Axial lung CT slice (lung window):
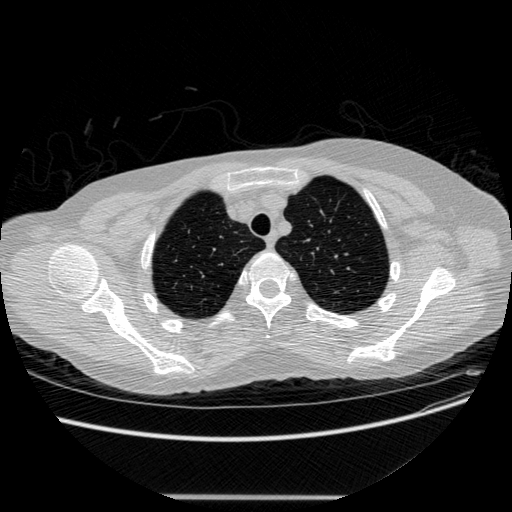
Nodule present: no